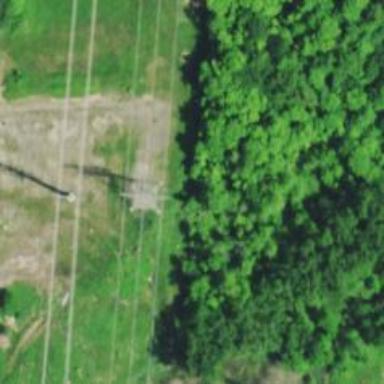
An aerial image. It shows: Lattice structure tower used for power distribution.